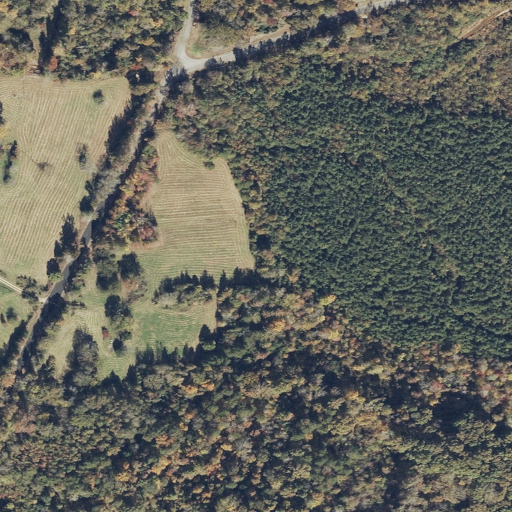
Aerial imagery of valley in Alabama named Landrum Hollow containing deciduous forest, open development, pasture, woody wetlands, evergreen forest, mixed forest, herbaceous wetlands, medium intensity development, and low intensity development